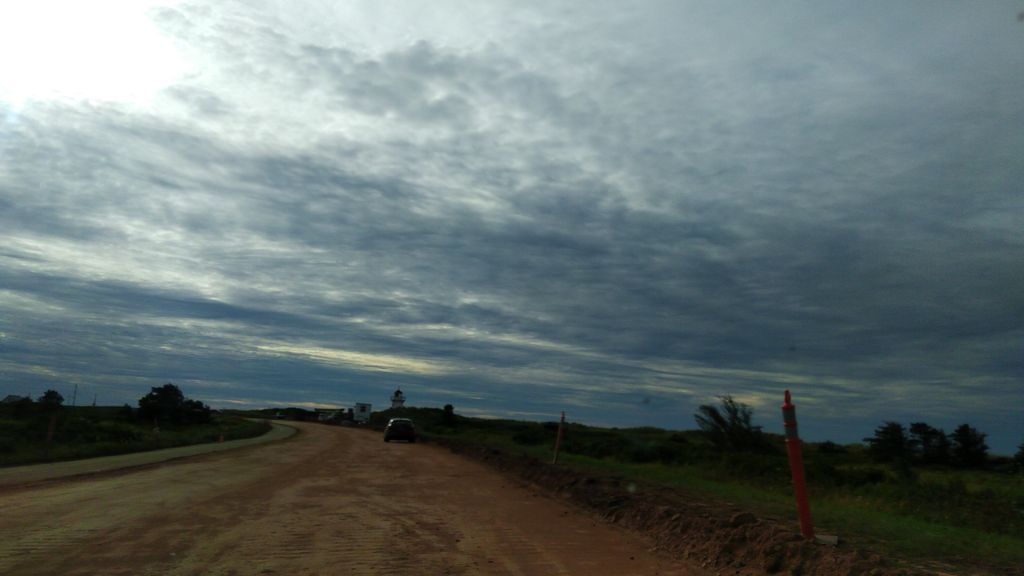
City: charlottetown